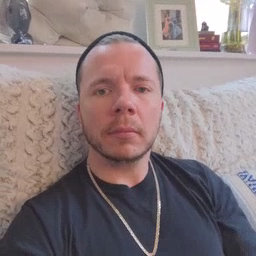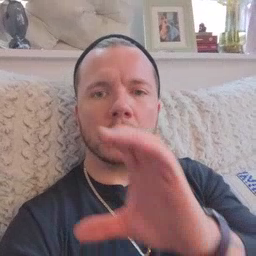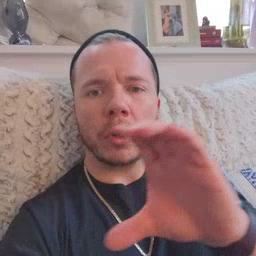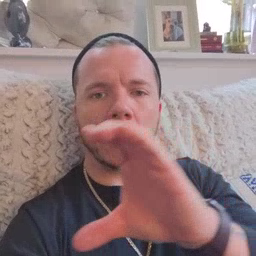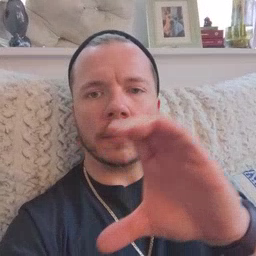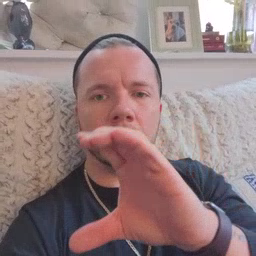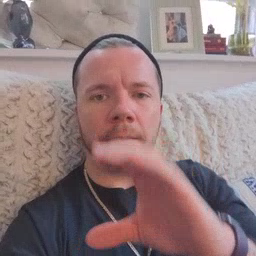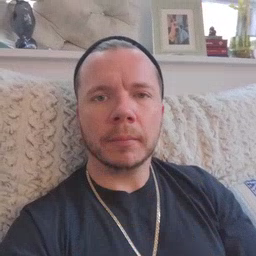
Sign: chocolate